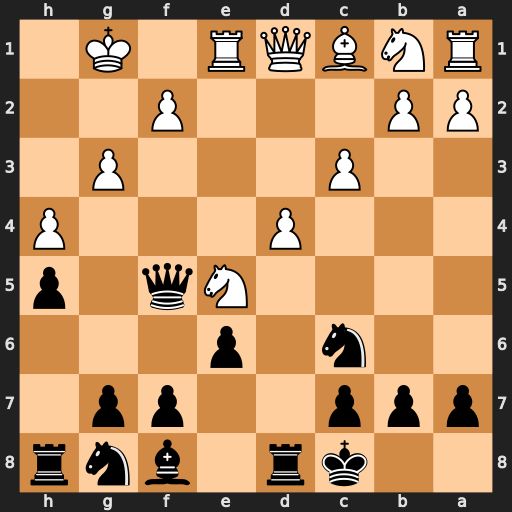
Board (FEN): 2kr1bnr/ppp2pp1/2n1p3/4Nq1p/3P3P/2P3P1/PP3P2/RNBQR1K1
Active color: b
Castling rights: -
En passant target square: -
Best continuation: Nxe5 Rxe5 Qxe5